九年级 · 画法几何学
如图所示, 在 $R t \triangle A B C$ 中, $\angle A C B=90^{\circ}, A C=6, B C=8$, 若以点 $C$ 为圆心, $r$ 为半径的圆与边 $A B$ 所在直线有公共点, 则 $r$ 的取值范围为

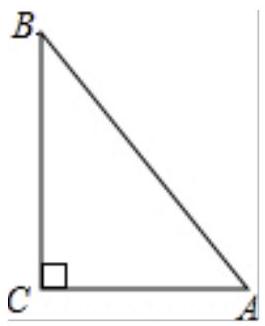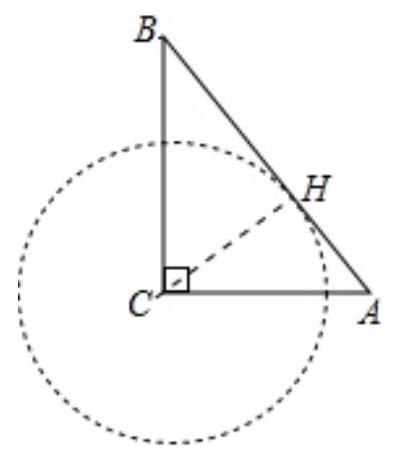
答案: $r \geq \frac{24}{5}$
解析: 解：如图, 作 $C H \perp A B$ 于 $H$.

在Rt $\triangle A B C$ 中, $\because \angle A C B=90^{\circ}, B C=8, A C=6$,

$\therefore A B=\sqrt{A C^{2}+B C^{2}}=\sqrt{6^{2}+8^{2}}=10$,

$\because S_{\triangle A B C}=\frac{1}{2} \cdot A C \cdot B C=\frac{1}{2} \cdot A B \cdot C H$,

$\therefore C H=\frac{24}{5}$,

$\because$ 以点 $C$ 为圆心, $r$ 为半径的圆与边 $A B$ 所在直线有公共点,

$\therefore r \geq \frac{24}{5}$,

故答案为 $r \geq \frac{24}{5}$.

如图, 作 $C H \perp A B$ 于 $H$.利用勾股定理求出 $A B$, 再利用面积法求出 $C H$ 即可判断.

本题考查直线与圆的位置关系等知识, 解题的关键是熟练掌握基本知识, 属于中考常考题型.